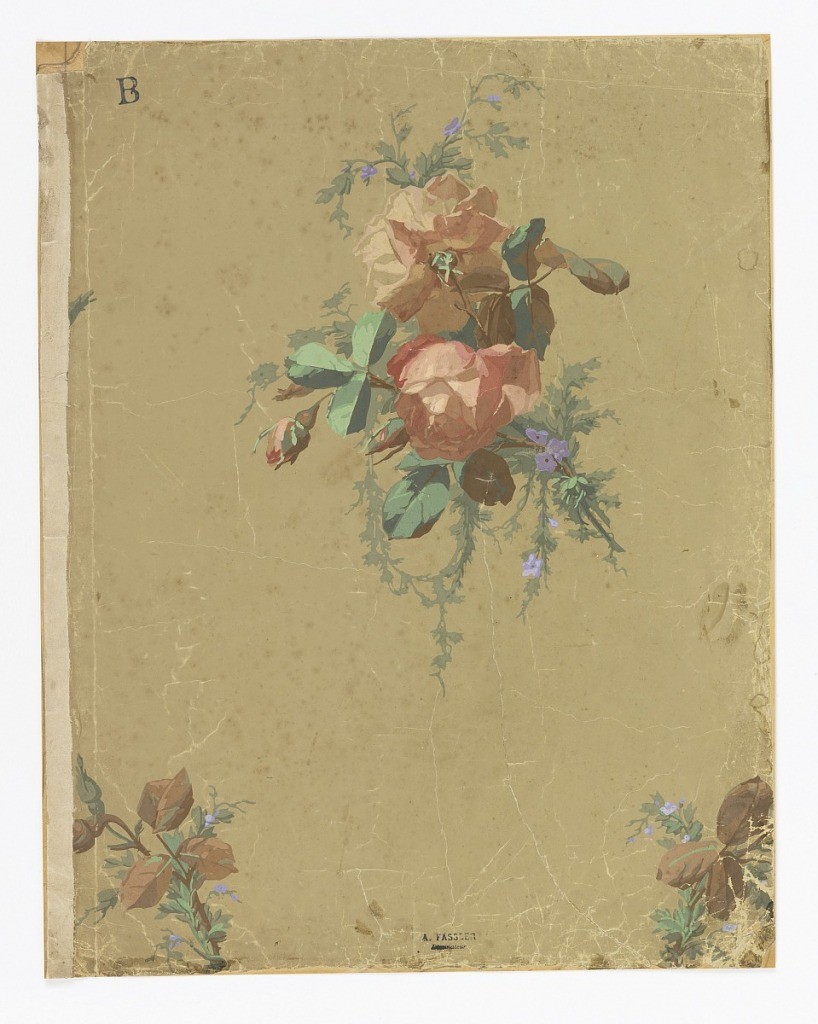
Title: Sidewall
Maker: A. Fassler
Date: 1855–1900
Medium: Block-printed on paper
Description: On khaki ground, isolated sprigs of peach-colored roses.